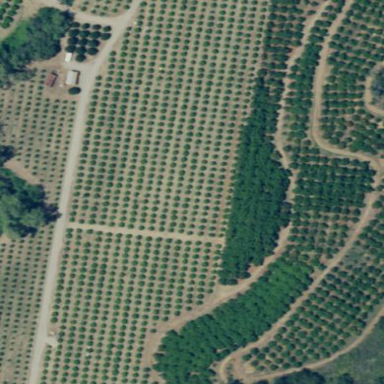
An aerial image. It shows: Orchard.